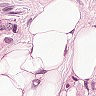
Metastatic tissue present: yes